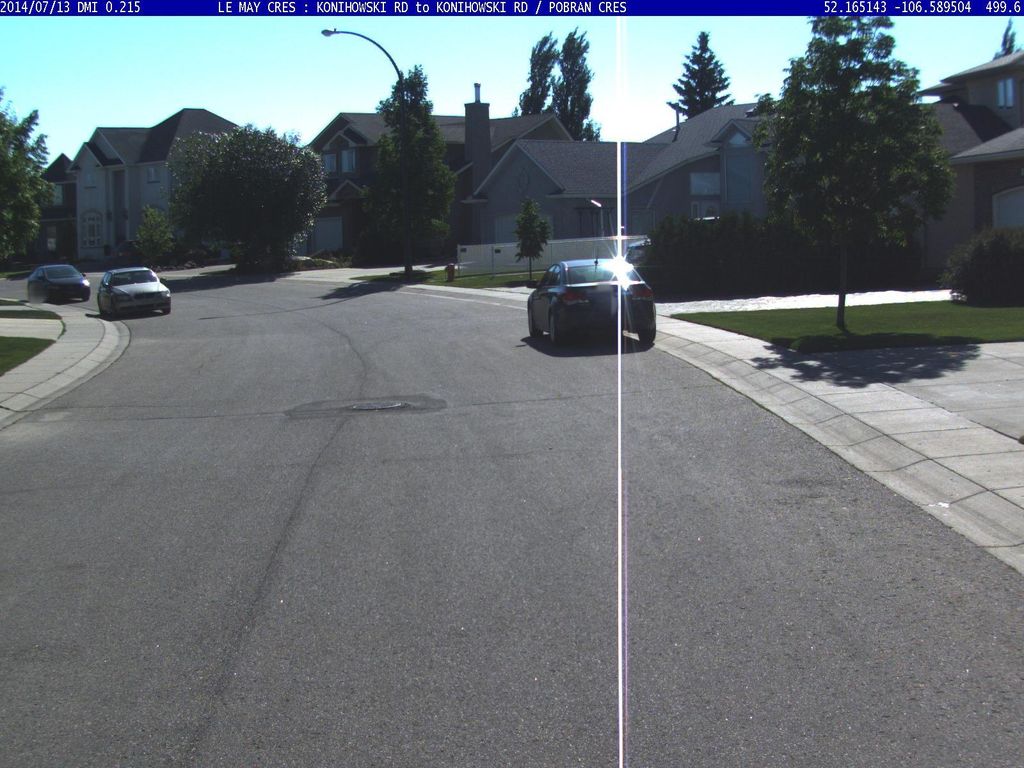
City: saskatoon